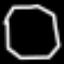
Label: octagon